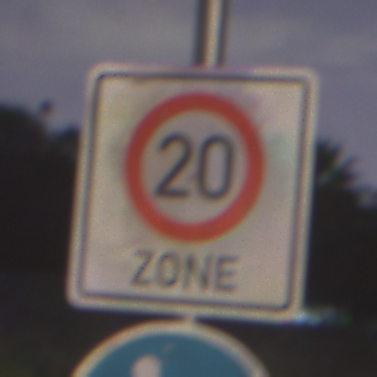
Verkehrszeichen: BeginnZone20
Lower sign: Gehweg
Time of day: Night
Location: Outdoor (Suburban)
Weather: PartlyCloudy
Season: NotSpecified
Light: Artificial